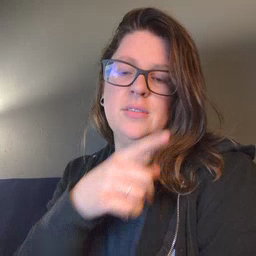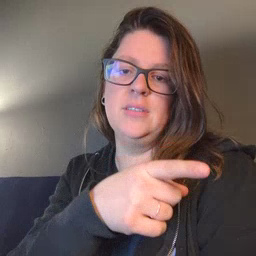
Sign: hesheit